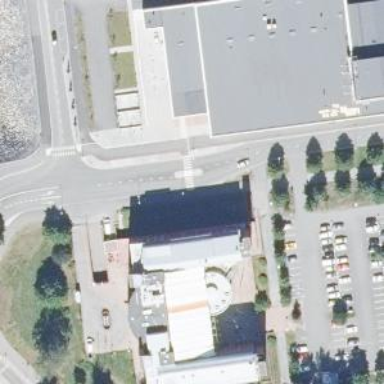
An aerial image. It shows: Office building.